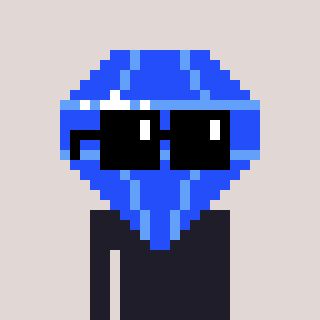
a pixel art character with square black sunglasses, a blue diamond-shaped head and a grayscale-colored body on a warm background